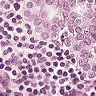
Metastatic tissue present: yes